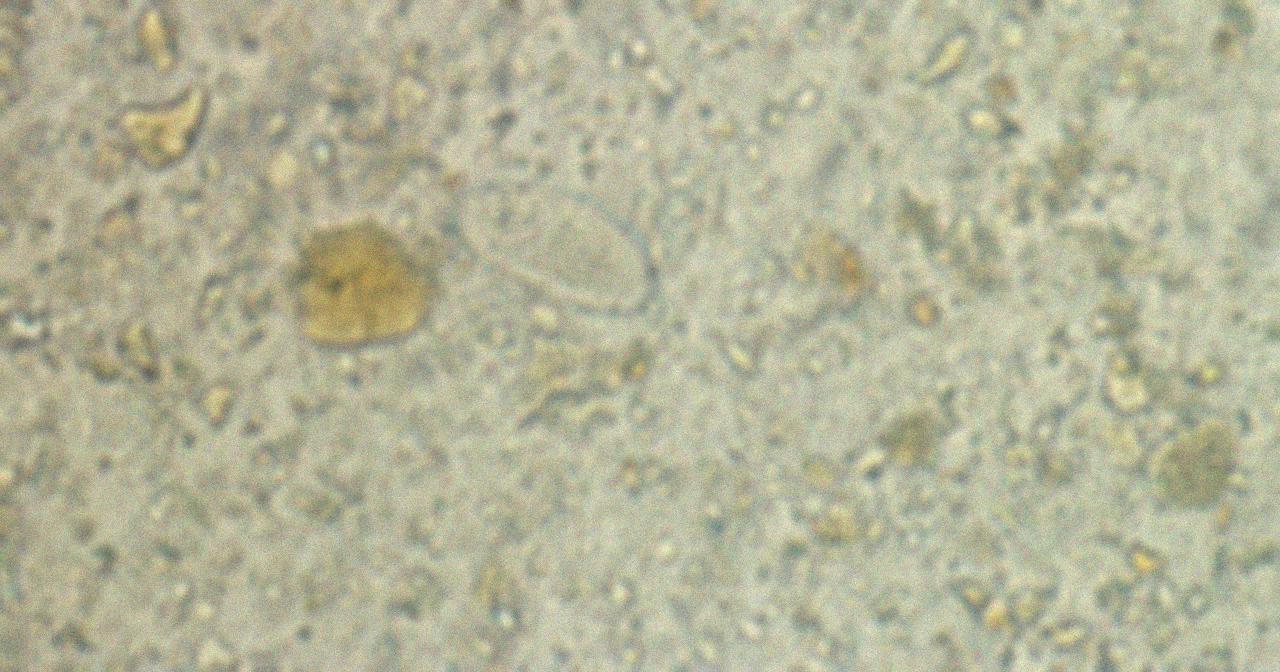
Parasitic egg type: Enterobius vermicularis